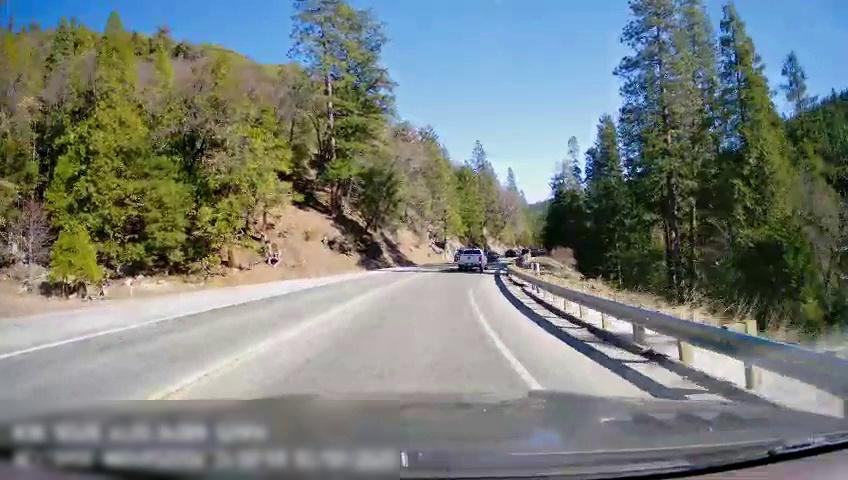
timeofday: Day
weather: Sunny
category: Drivable Space
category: Vehicles | SUV
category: Vehicles | Car
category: Vehicles | Car
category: Vehicles | Truck
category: Lanes | Opposite Lane
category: Lanes | Opposite Lane
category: Lanes | Current Lane
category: Lanes | Current Lane